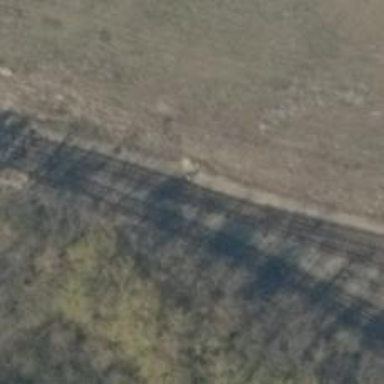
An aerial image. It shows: Railway switch.